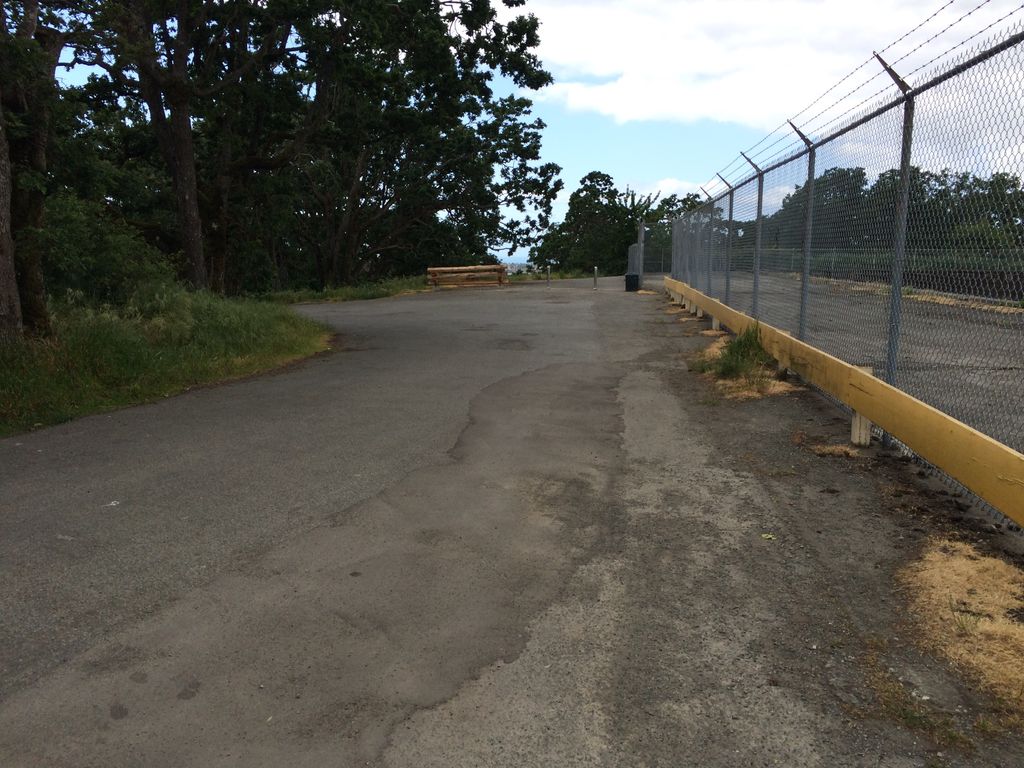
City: victoria